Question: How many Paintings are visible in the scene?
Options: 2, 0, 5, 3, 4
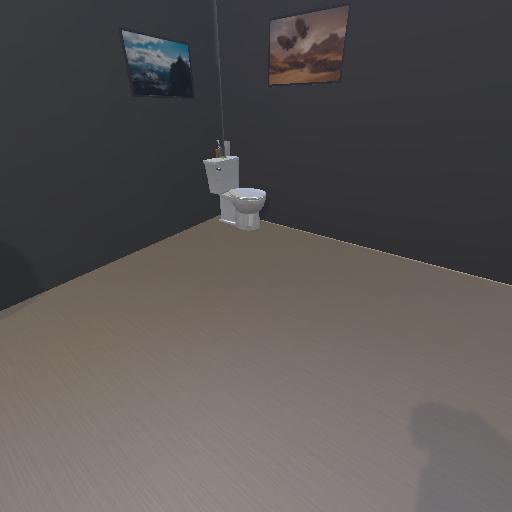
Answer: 2